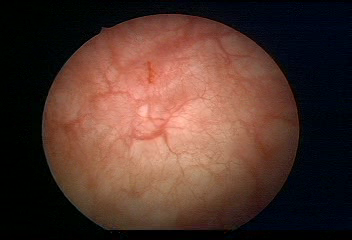
Modality: WLC
Class: Normal mucosa
Bladder cancer association: No